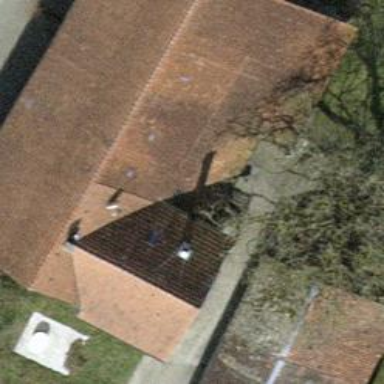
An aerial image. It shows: Gabled roof farm building.